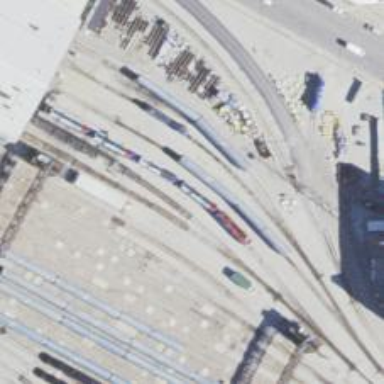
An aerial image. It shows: Railway yard in service.